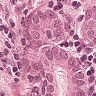
Metastatic tissue present: yes